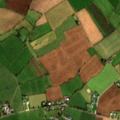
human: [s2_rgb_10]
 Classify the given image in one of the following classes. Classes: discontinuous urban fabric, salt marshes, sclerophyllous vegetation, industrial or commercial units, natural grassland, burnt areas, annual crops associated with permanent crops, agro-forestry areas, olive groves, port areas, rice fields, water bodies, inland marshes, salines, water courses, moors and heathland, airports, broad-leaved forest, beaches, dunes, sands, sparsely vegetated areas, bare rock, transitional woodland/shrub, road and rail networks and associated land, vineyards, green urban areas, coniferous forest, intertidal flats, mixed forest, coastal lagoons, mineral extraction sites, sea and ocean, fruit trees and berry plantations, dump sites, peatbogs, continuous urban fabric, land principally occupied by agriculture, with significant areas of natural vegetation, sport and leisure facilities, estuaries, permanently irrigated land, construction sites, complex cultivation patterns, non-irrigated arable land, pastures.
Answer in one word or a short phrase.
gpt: non-irrigated arable land, pastures